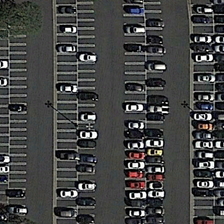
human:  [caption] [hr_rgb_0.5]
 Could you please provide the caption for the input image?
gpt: many cars are parked in a parking lot .

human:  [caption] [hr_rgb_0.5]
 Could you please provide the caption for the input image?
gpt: many cars are parked in a parking lot .

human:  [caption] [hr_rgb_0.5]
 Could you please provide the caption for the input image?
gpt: numerous vehicles are scattered in the parking lot marked with clear white lines .

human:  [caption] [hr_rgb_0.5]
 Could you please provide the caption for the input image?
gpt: numerous vehicles are scattered in the parking lot marked with clear white lines .

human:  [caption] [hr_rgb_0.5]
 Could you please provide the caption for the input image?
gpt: many cars are parked in a parking lot .